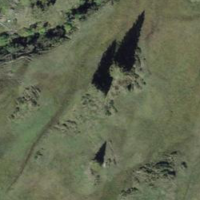
EUNIS habitat code: 23
Species observed at this site:
Roeseliana roeselii